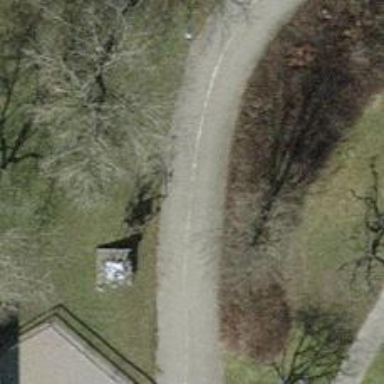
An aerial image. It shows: Paved footway.